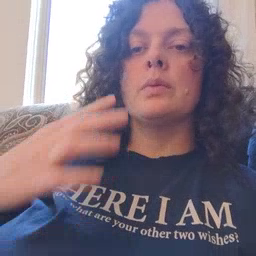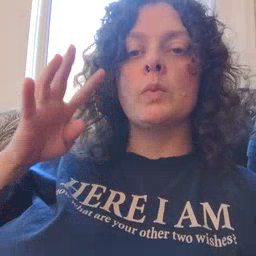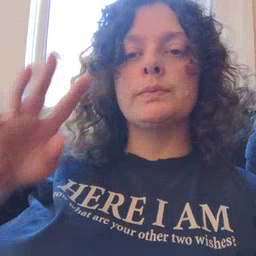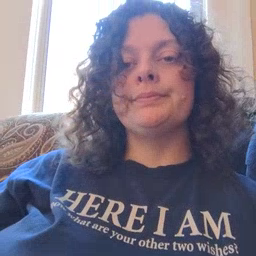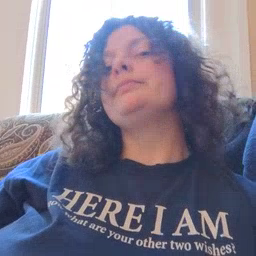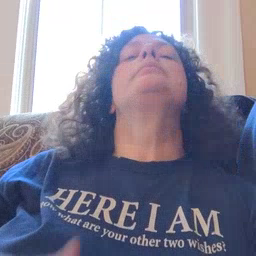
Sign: noisy